Question: Need some tip.
I have 2 cells in a tableview.
The first one has a label.text value, lets say 2.
The second one has a value of 1.
The total is 3 (100%)
I want to visually display the cell with a color whom represents the values in percent.
So the first cell should be ca 67%, and the second 33%.
But how can I fill 67% and 33% of the cells with colors? If only one cell had a value then the whole cell would be filled with colors. And the other one should be blank.
I want them to look like a barchart.
Like this:

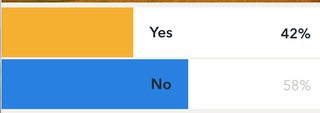
Answer: What you can do is add a UIView as a background with a colour. But change the height of the view to be the percentage of the cell height
'''
CGRect frame = cell.frame;
frame.size.height = frame.size.height*0.66; //The 0.66 is the percentage as a decimal
frame.origin.y = cell.frame.size.height - frame.size.height; //adjust where it should start
UIView *bg = [[UIView alloc] initWithFrame:frame];
bg.backgroundColor = [UIColor redColor];
cell.backgroundView = bg;
'''
This would add a UIView to a cell.backgroundView with a colour that starts slightly further down to represent your percentage of fill.
Hope this helps